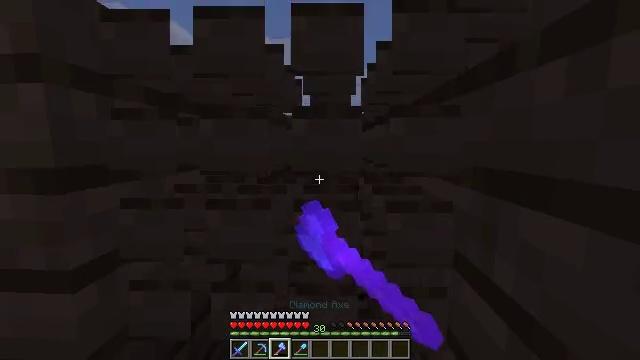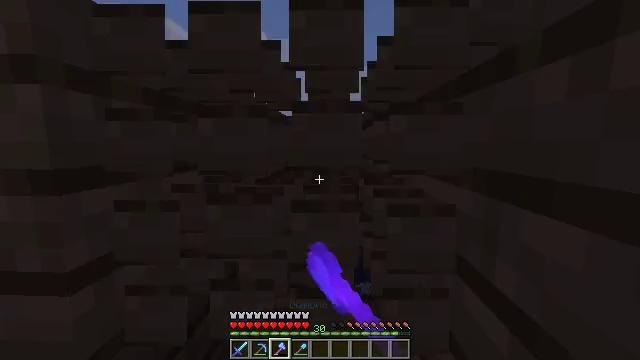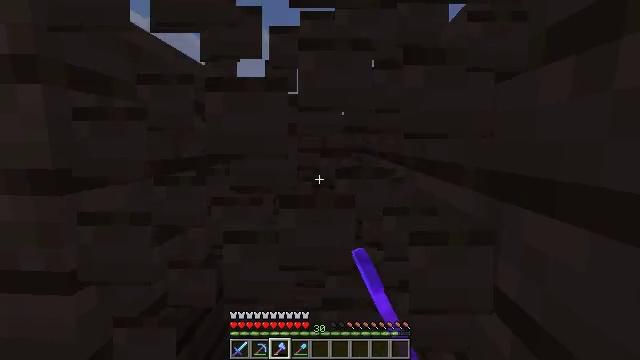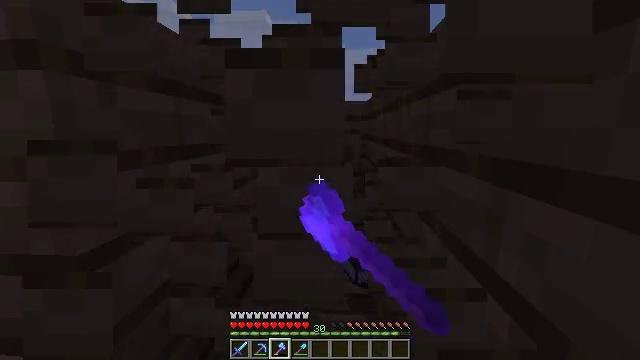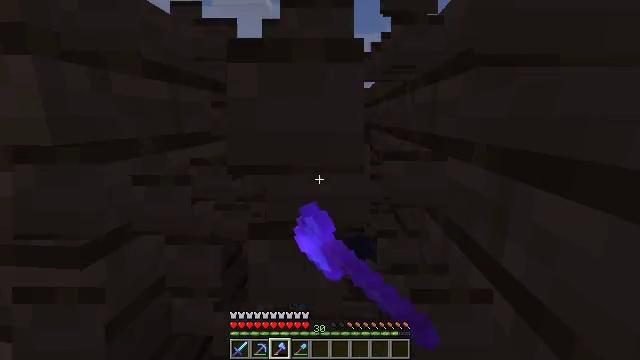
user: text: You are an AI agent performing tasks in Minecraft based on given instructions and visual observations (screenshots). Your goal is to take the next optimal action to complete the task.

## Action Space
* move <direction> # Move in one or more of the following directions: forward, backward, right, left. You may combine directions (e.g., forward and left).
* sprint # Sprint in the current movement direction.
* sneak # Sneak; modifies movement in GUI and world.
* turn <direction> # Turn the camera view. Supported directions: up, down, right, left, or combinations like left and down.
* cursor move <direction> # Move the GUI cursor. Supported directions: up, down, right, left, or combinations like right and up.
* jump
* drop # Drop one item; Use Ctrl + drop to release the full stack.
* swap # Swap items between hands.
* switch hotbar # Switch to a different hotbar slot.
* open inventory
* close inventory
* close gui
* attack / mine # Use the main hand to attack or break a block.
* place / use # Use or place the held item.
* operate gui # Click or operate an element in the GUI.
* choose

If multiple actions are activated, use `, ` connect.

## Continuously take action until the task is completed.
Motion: motion action
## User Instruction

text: Break the existing planks.
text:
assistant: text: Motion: attack / mine
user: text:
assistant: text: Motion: attack / mine
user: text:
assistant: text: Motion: turn down, attack / mine
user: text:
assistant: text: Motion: move forward, turn down, attack / mine
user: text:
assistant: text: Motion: no_op